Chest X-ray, PA view. Patient: 49 years old, sex F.
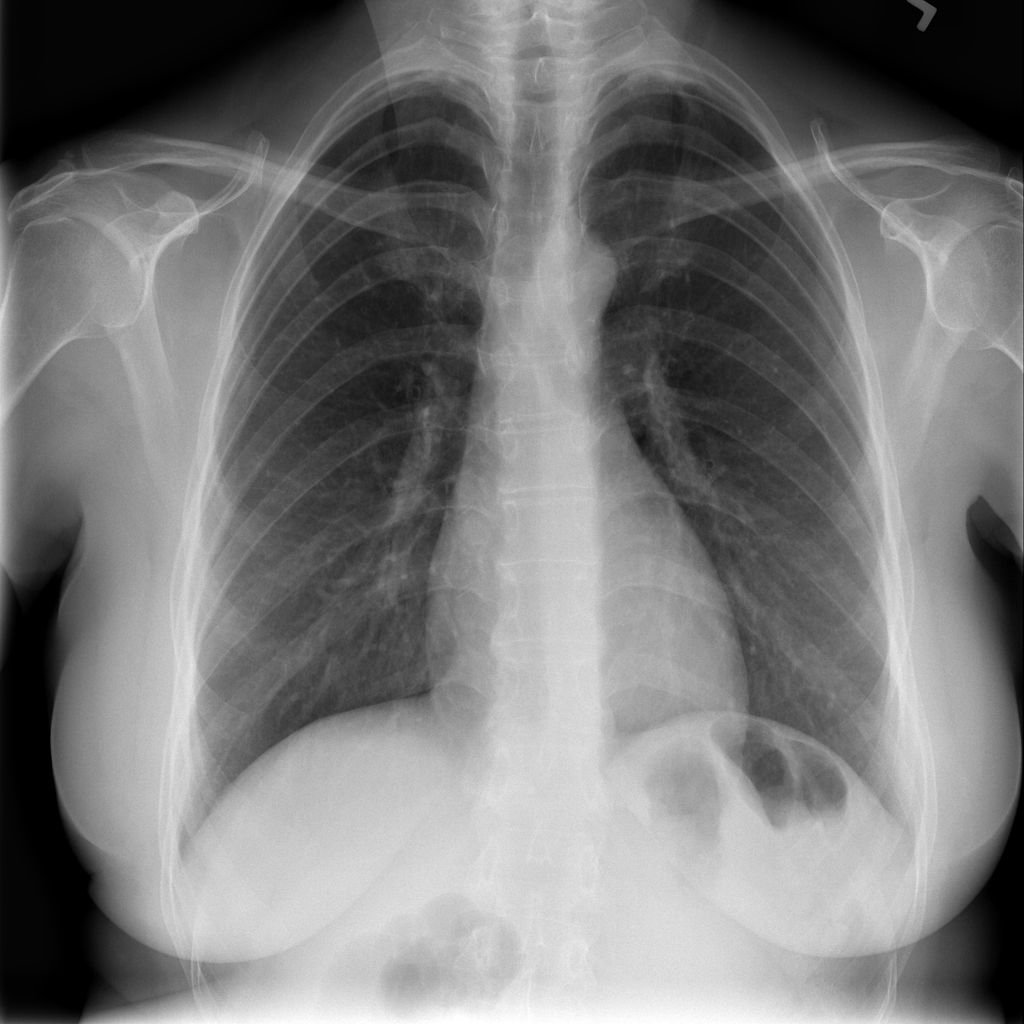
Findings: No Finding